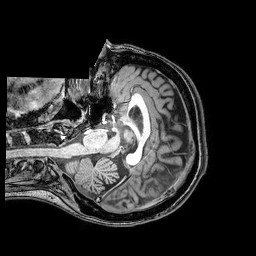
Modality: T1w
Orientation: axial
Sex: female
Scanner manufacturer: philips
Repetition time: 0.00822 s
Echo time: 0.00377 s